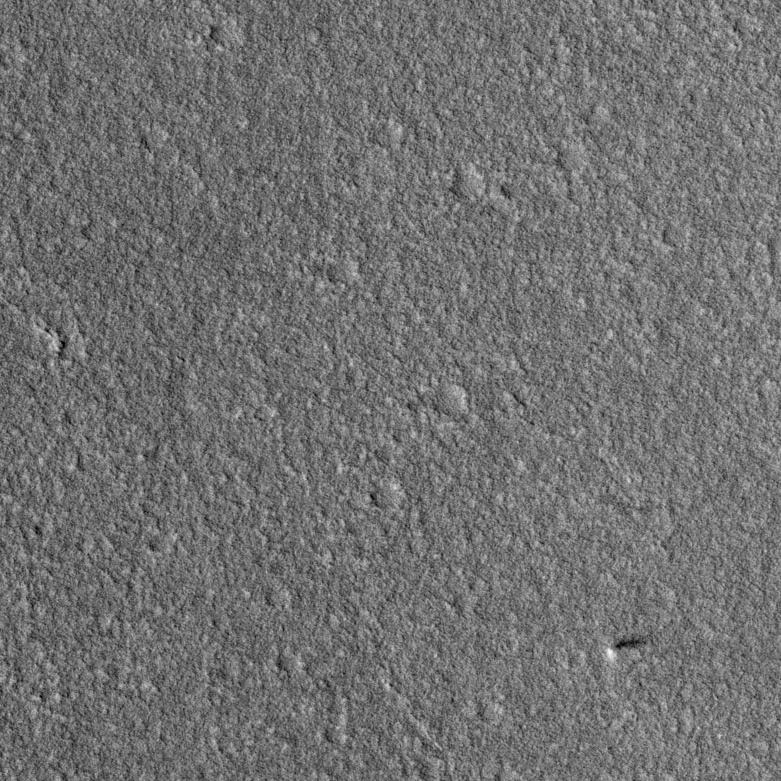
Label: dustdevil